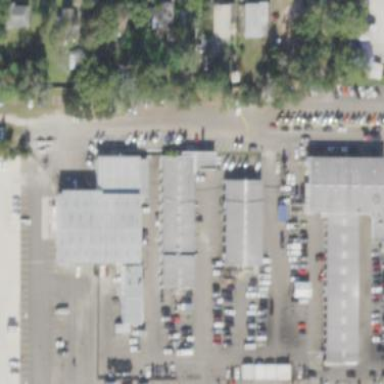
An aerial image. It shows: Marketplace that specializes in selling cars.